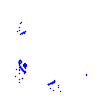
Particle: kaon